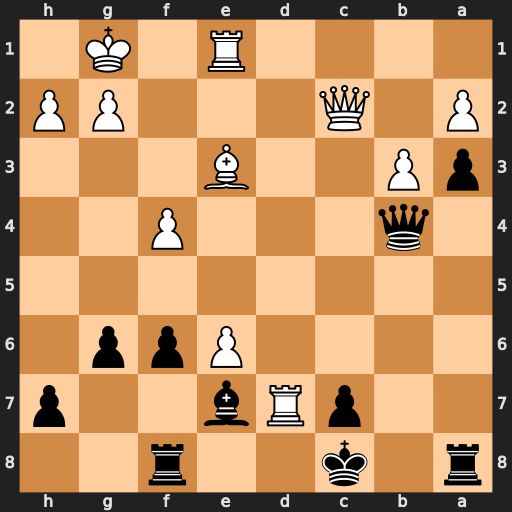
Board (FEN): r1k2r2/2pRb2p/4Ppp1/8/1q3P2/pP2B3/P1Q3PP/4R1K1
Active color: b
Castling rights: -
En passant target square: -
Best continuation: Qxe1#